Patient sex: M
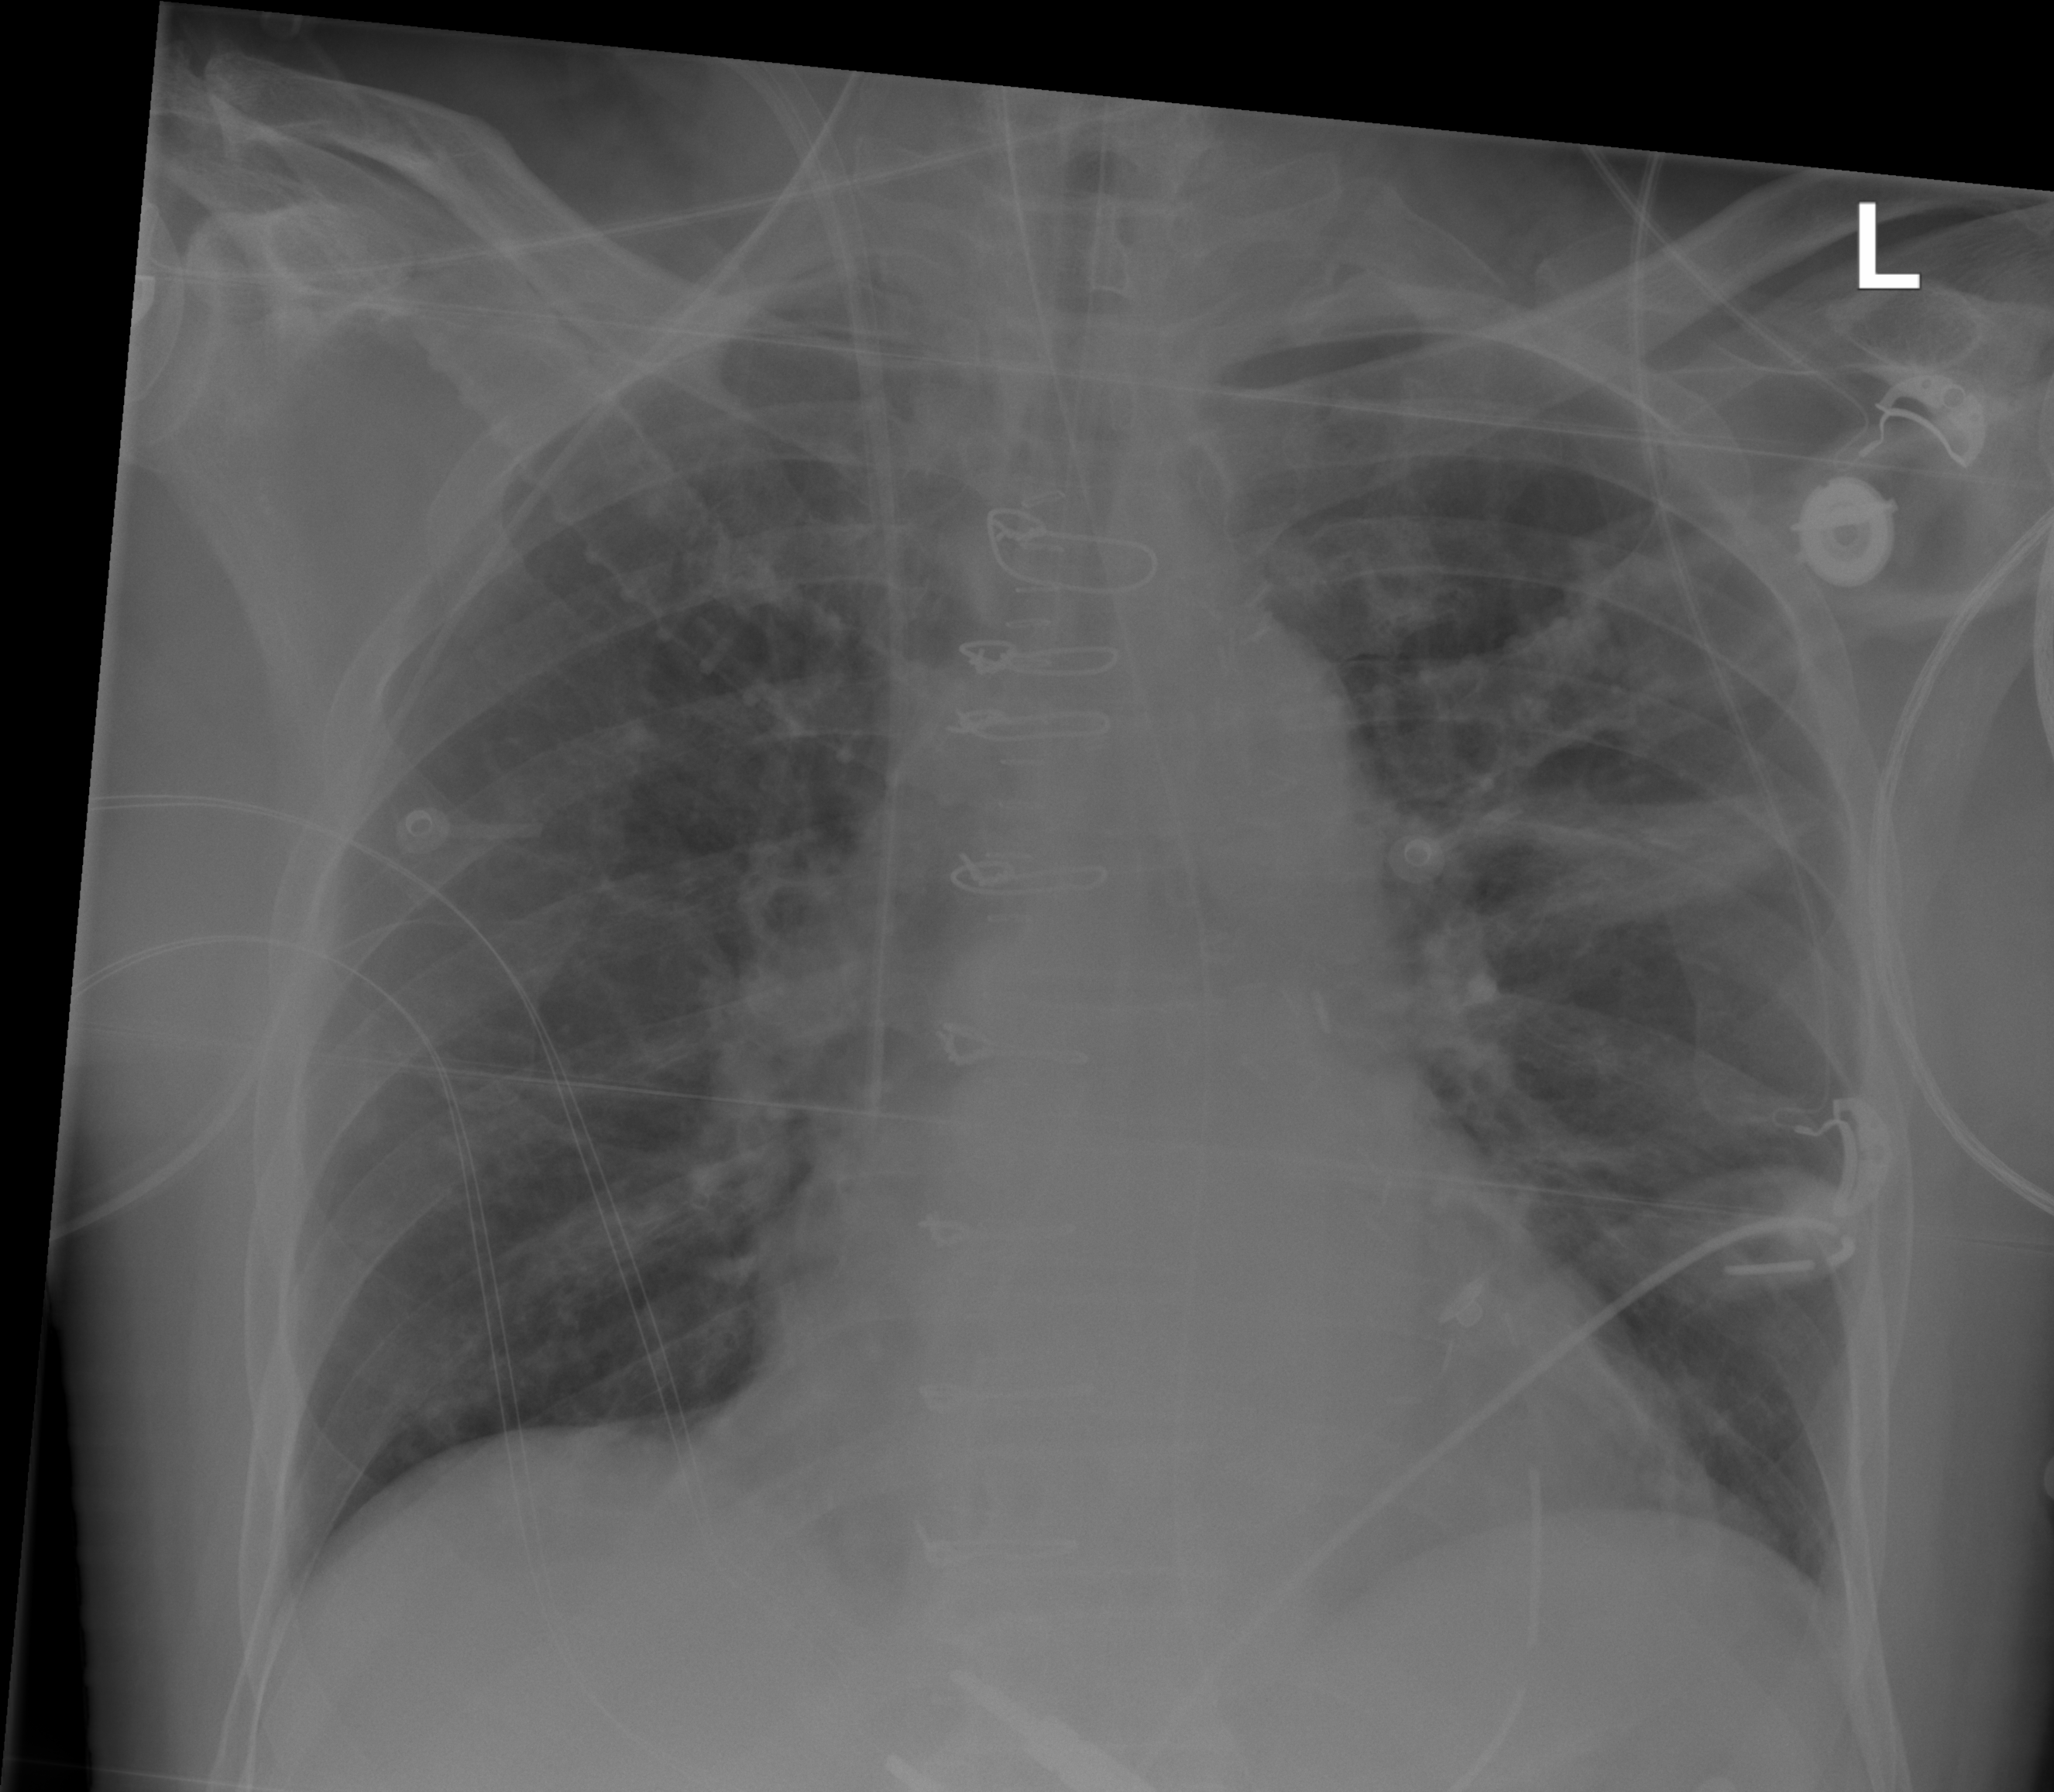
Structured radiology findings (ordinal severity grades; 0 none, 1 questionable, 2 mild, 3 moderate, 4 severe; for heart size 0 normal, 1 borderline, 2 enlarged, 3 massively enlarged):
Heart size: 0
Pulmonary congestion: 0
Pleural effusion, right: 0
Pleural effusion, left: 0
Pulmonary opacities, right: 0
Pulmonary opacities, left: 0
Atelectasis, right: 1
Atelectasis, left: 2